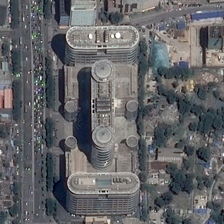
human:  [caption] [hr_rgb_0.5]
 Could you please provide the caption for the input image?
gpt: the building is high and low, different sizes .

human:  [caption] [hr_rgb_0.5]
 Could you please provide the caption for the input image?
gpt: the distance between the building and the building is narrow .

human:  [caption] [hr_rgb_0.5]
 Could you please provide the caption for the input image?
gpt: in a corner of the left of a city is the right side of the road is a building .

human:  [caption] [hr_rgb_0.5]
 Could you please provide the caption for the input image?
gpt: so many trees are there .

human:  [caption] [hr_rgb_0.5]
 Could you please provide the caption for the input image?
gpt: the building is high and low, different sizes .